Field crop: tomato
Growth stage: 2
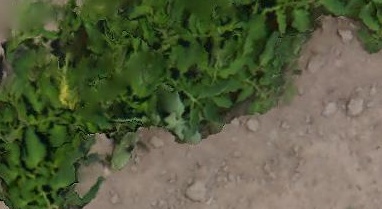
Species: tomato